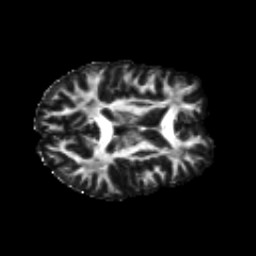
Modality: FA
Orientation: axial
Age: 22
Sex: female
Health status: healthy
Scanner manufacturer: siemens
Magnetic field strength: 3 T
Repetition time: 8.6 s
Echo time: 0.095 s